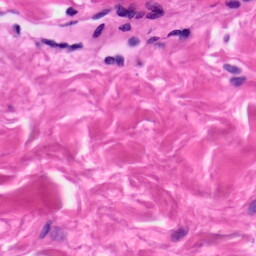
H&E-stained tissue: Skin